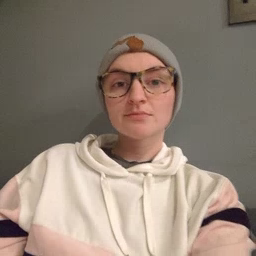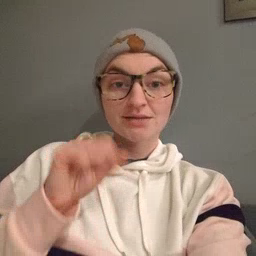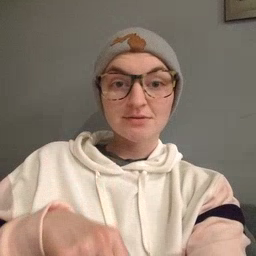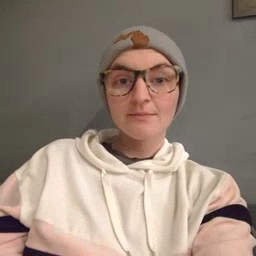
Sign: can